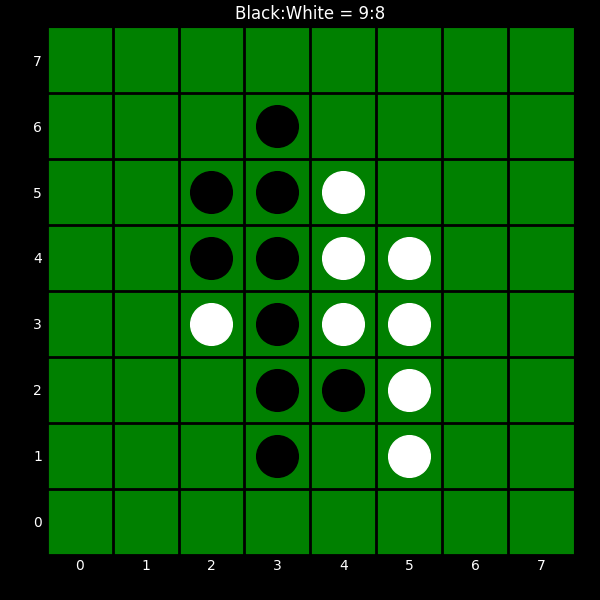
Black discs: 9
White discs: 8